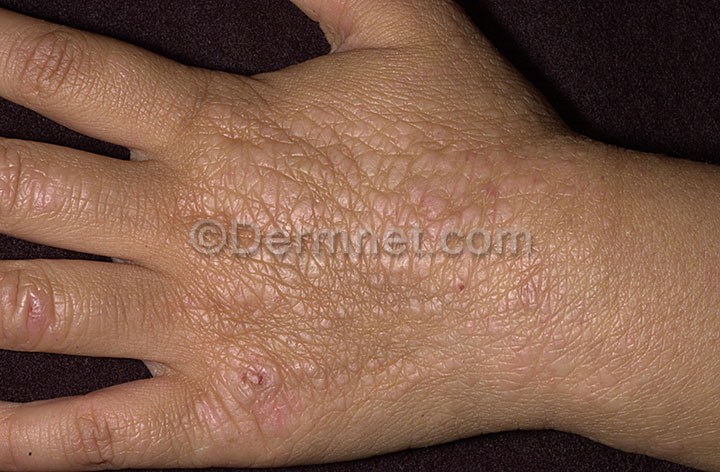
Disease: Atopic Dermatitis Photos